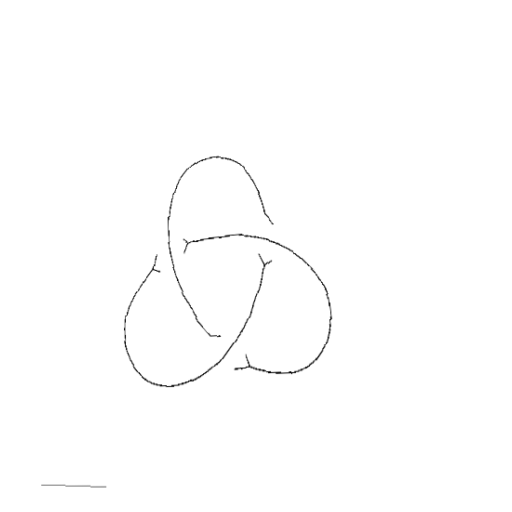
Crossing number: 3